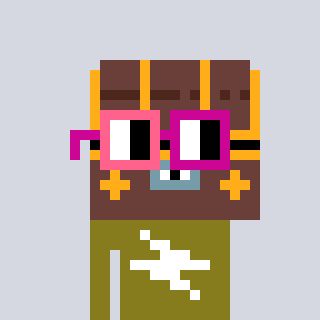
a pixel art character with square pink and red glasses, a treasure chest-shaped head and a gunk-colored body on a cool background